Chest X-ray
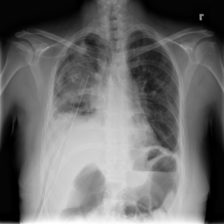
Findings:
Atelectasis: positive
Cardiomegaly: negative
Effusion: positive
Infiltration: negative
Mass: negative
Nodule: negative
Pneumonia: negative
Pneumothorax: positive
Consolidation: negative
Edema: negative
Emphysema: negative
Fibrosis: negative
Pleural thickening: negative
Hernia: negative